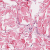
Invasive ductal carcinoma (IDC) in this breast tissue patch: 0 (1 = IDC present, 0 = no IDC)